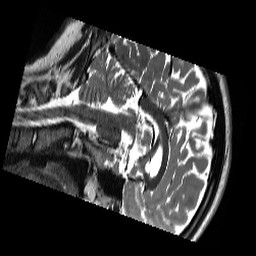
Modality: T2w
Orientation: sagittal
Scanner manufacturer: siemens
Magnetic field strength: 3 T
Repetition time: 13.52 s
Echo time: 0.088 s